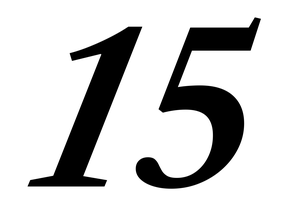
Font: LibreCaslonText-Italic_SemiBold_Italic